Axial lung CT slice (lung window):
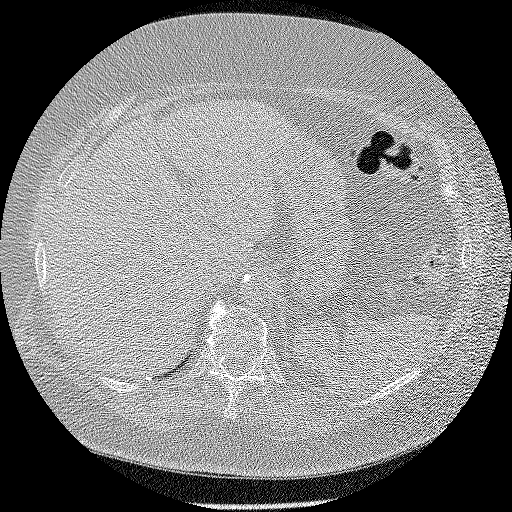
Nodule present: no